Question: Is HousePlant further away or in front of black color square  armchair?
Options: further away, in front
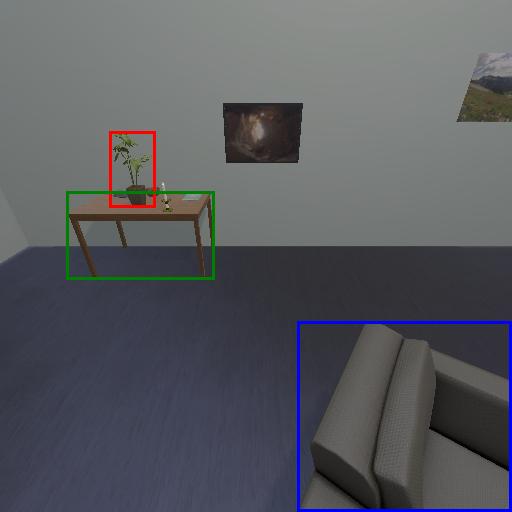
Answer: further away